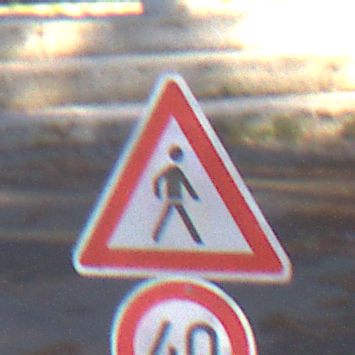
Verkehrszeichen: FussgaengerLinks
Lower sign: Geschwindigkeit40
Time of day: MorningAfternoon
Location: Outdoor (Suburban)
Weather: Clear
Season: NotSpecified
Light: Natural